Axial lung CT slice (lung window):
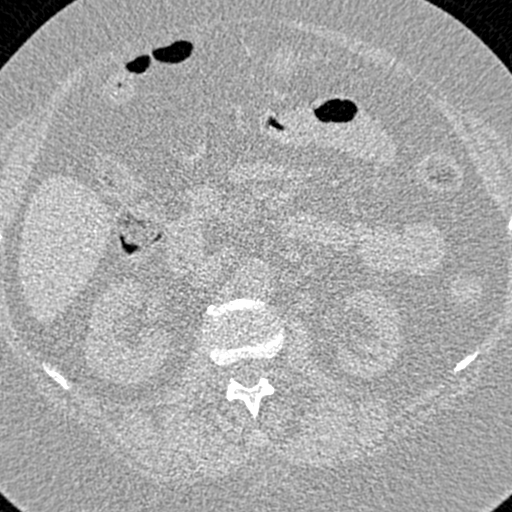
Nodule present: no